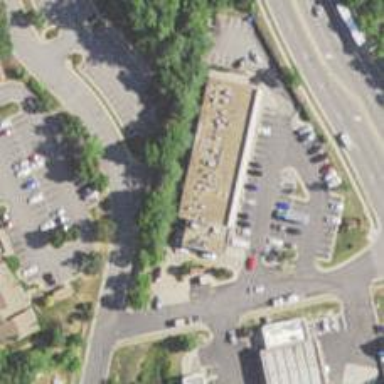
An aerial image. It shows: Convenience shop.